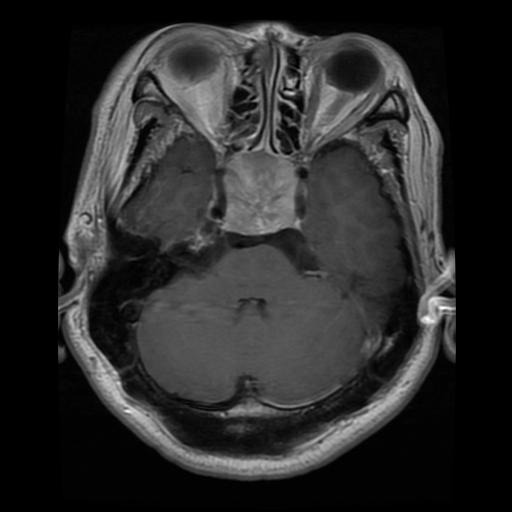
Label: pituitary